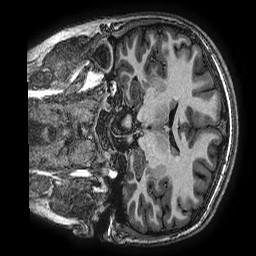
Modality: T1w
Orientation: coronal
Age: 16
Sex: female
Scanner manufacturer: ge
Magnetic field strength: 3 T
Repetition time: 0.00766 s
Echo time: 0.003476 s